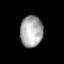
Tissue: lung
Cell type: Endothelial cells
Senescence score: 0.1924
Nuclear area (px): 698
Mean DAPI intensity: 168.927